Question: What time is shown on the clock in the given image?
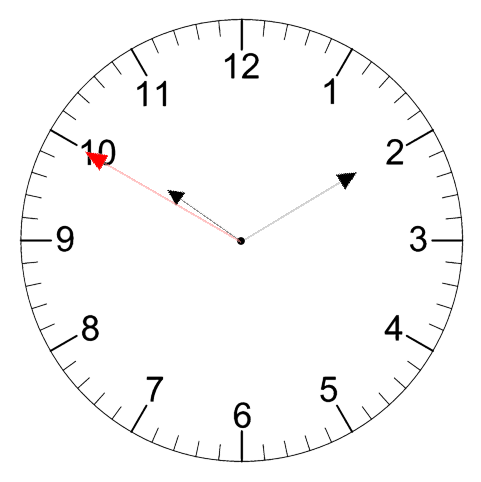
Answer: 10:09:50